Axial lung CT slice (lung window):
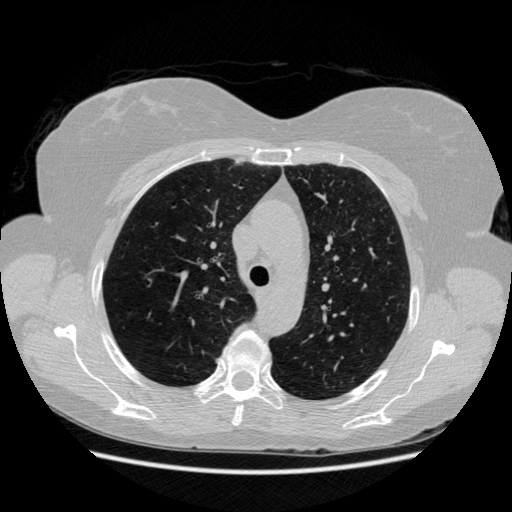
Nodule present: no